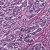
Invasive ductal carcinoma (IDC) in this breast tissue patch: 1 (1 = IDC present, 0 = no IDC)